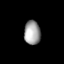
Tissue: lung
Cell type: Endothelial cells
Senescence score: 0.5592
Nuclear area (px): 383
Mean DAPI intensity: 159.368